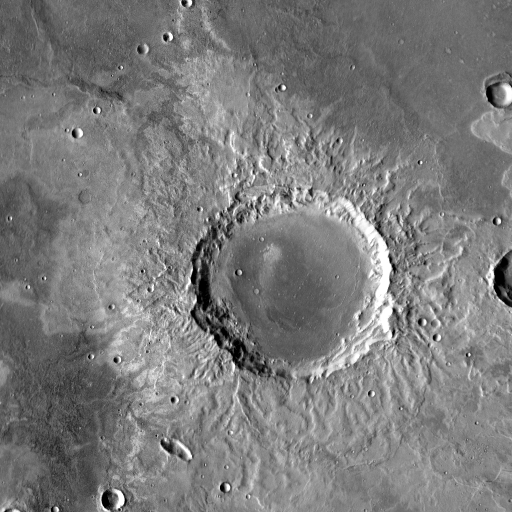
Crater classes present: Background, Other, Buried, Secondary